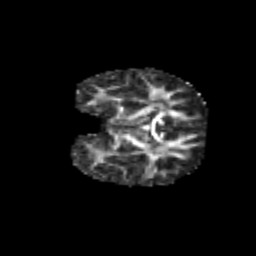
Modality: FA
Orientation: coronal
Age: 6
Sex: male
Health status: healthy